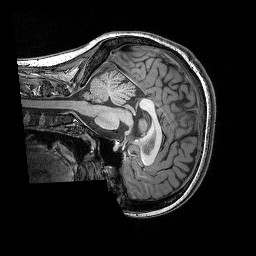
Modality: T1w
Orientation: sagittal
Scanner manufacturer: siemens
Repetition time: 2.25 s
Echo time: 0.00418 s